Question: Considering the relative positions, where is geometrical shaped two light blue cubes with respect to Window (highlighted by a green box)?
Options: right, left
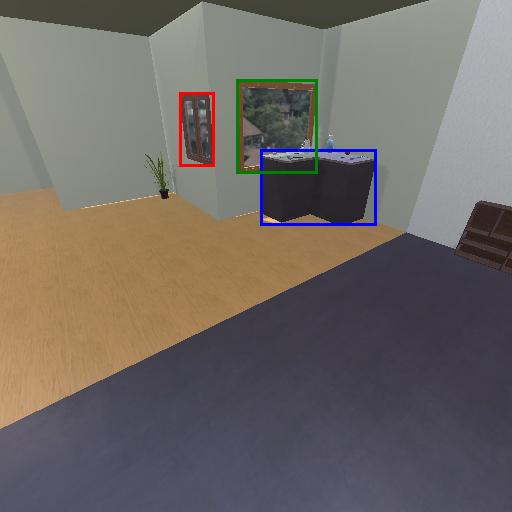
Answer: right